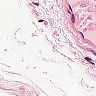
Metastatic tissue present: no